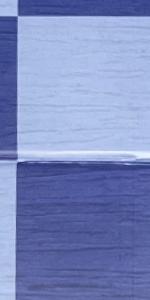
Label: Empty